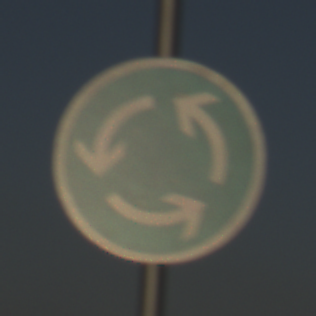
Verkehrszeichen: Kreisverkehr
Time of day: SunriseSunset
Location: Outdoor (Nature)
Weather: Clear
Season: NotSpecified
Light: Natural